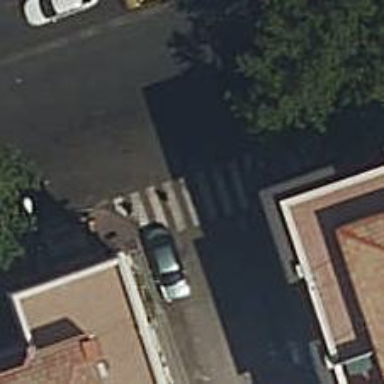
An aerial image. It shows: Uncontrolled road crossing.